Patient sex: M
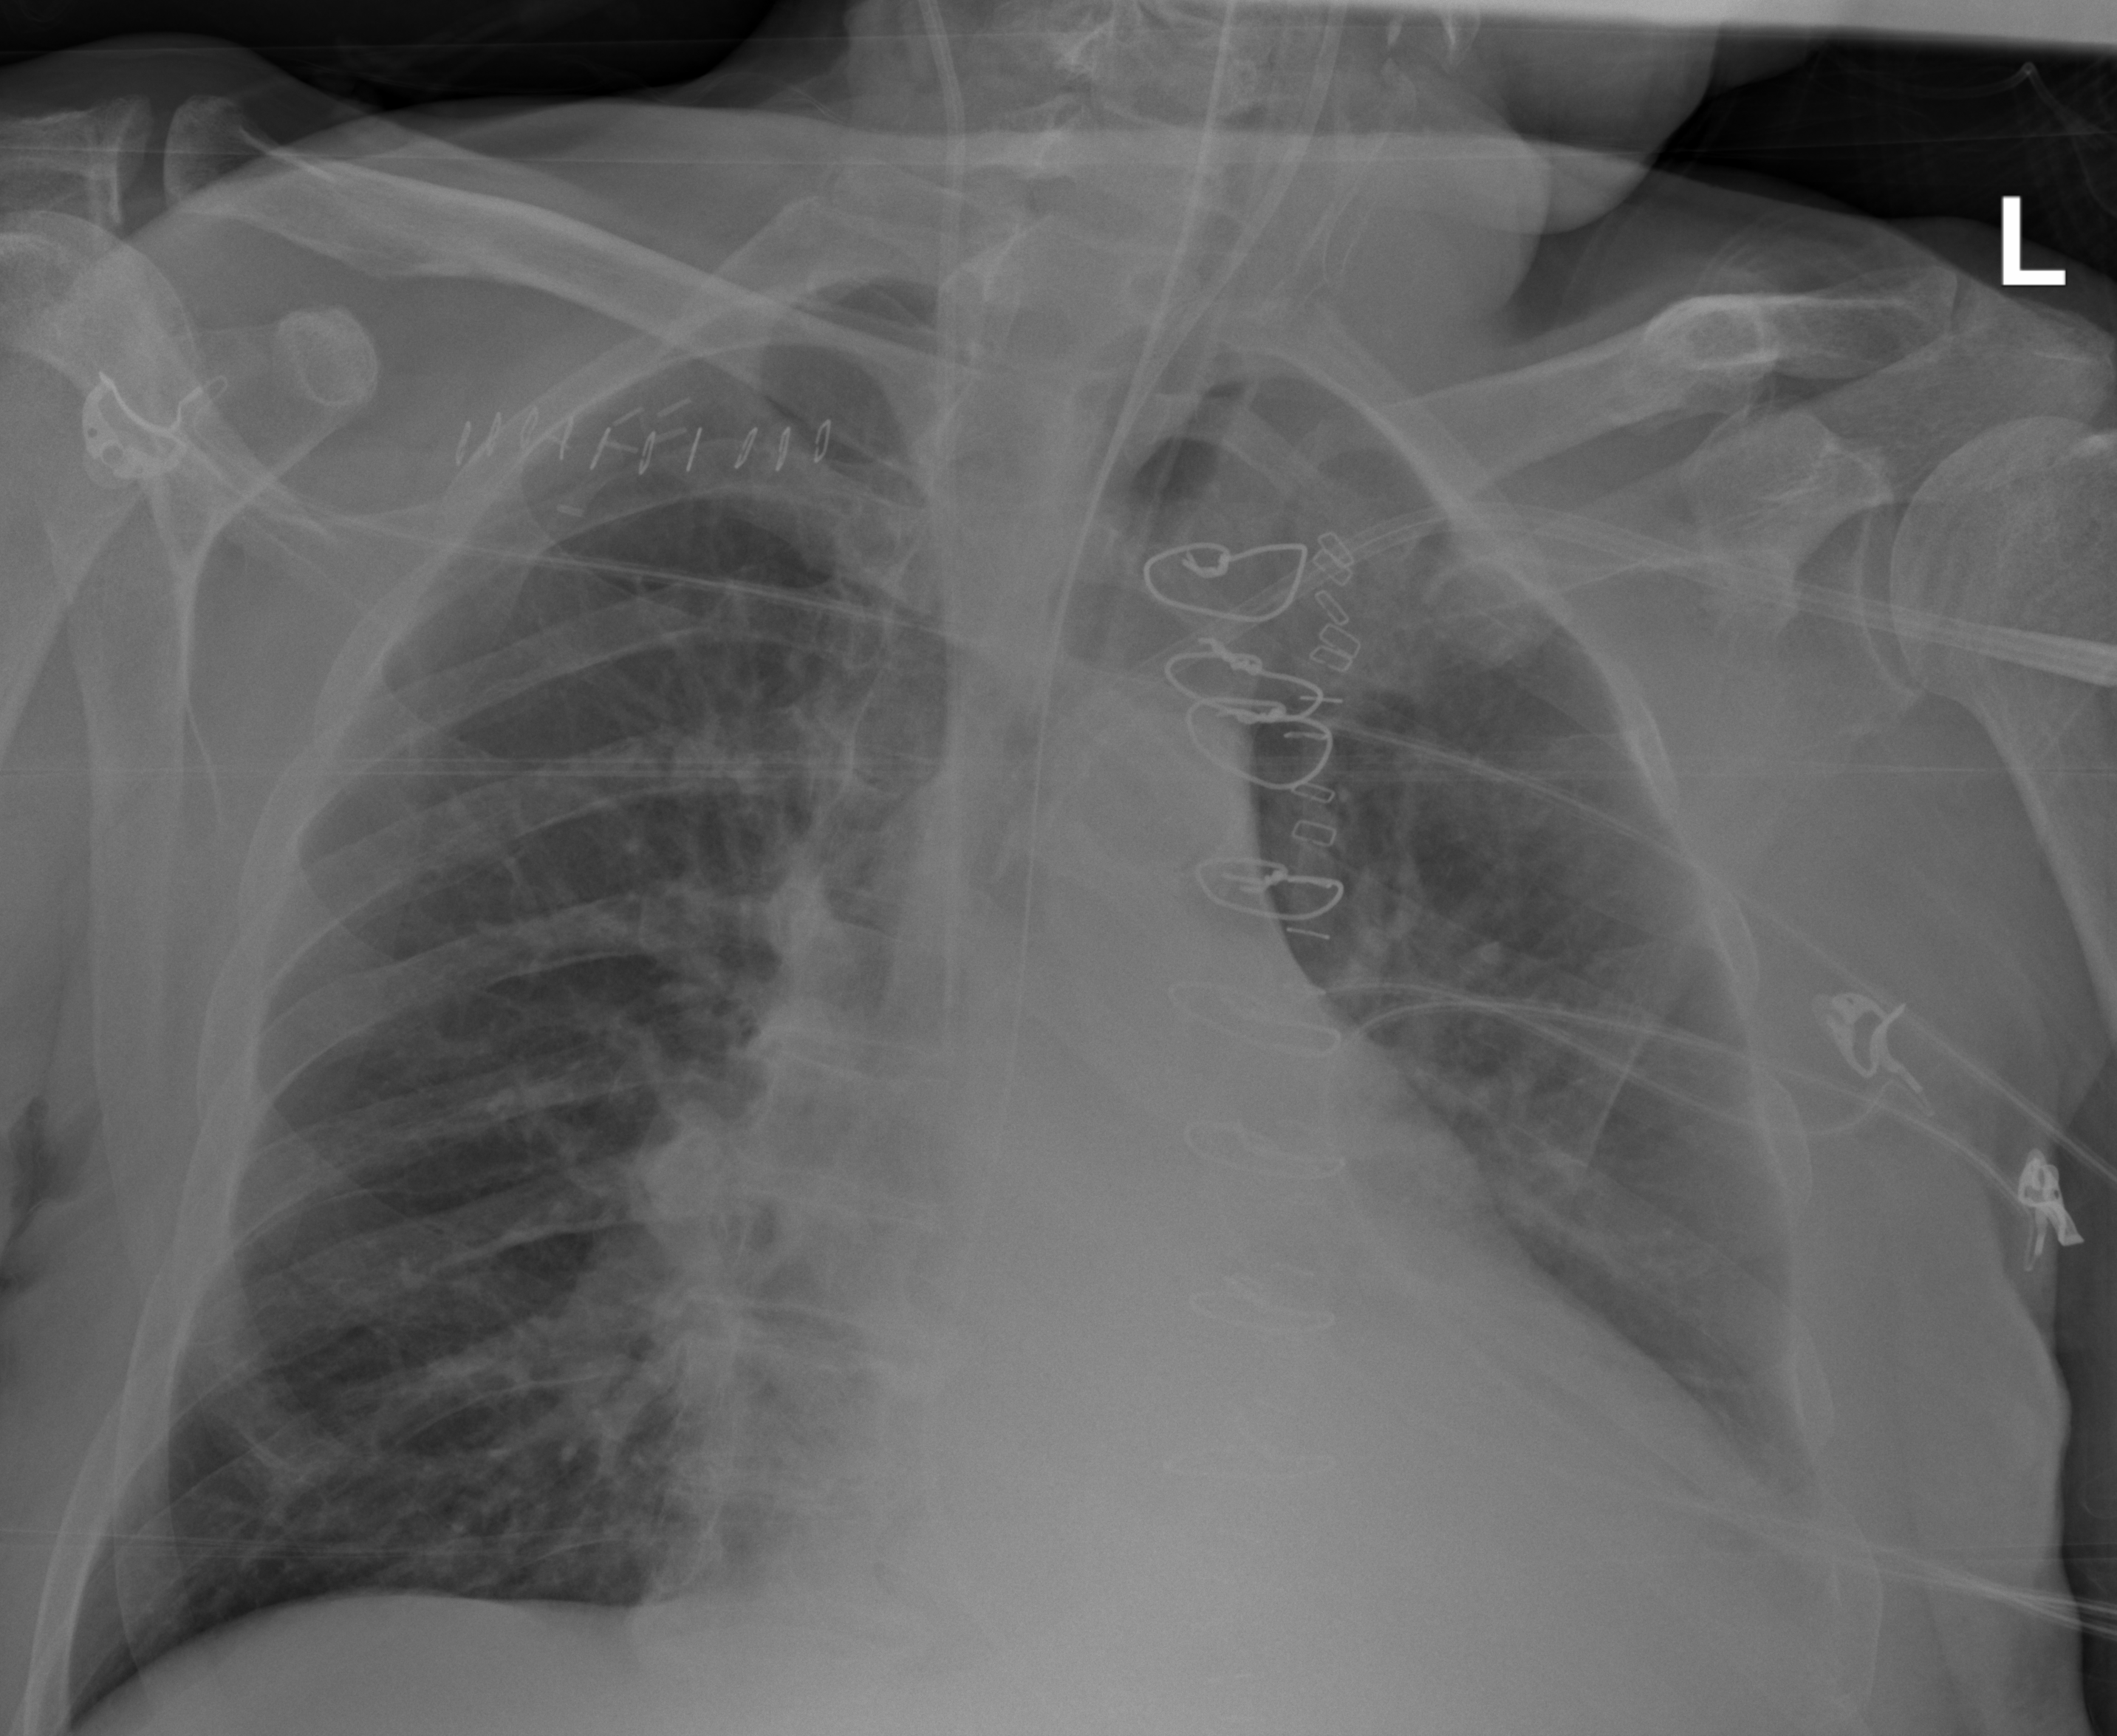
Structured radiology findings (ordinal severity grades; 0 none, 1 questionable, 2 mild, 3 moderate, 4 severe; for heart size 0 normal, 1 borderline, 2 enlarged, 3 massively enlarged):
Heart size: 0
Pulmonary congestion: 1
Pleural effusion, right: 0
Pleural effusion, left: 2
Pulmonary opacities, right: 0
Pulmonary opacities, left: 1
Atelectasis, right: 0
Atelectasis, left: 2